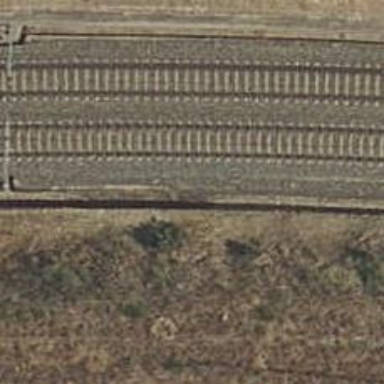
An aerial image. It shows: Railway with electrified contact lines.